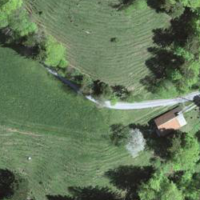
EUNIS habitat code: 23
Species observed at this site:
Teucrium scorodonia